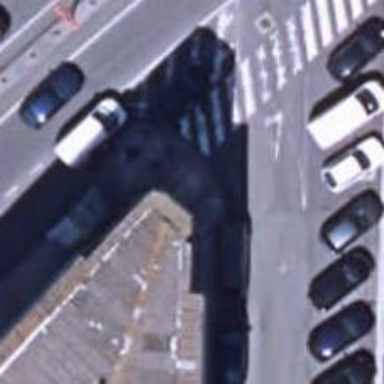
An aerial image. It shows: Bus stop with sheltered platform for public transport.